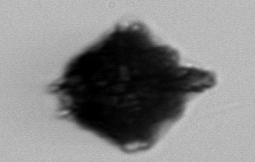
Label: Gonyaulax